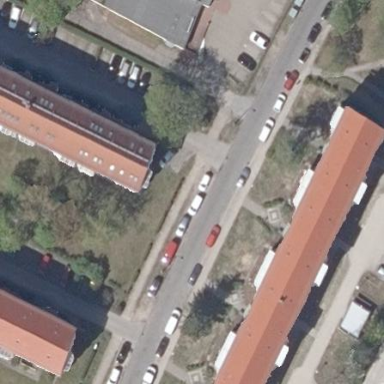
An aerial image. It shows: Building with gabled roof.